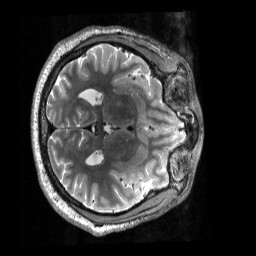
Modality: T2w
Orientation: axial
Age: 26
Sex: male
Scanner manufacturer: siemens
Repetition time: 3.2 s